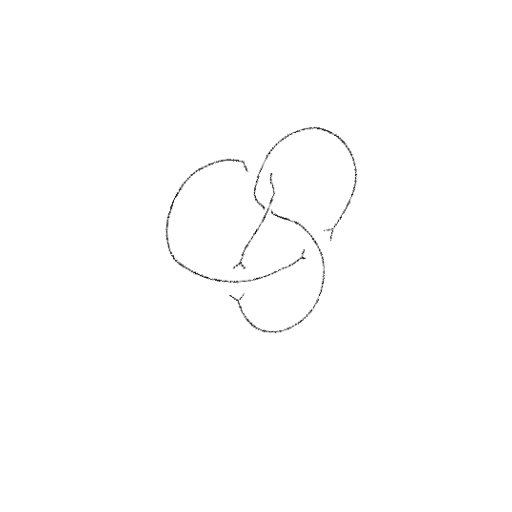
Crossing number: 4